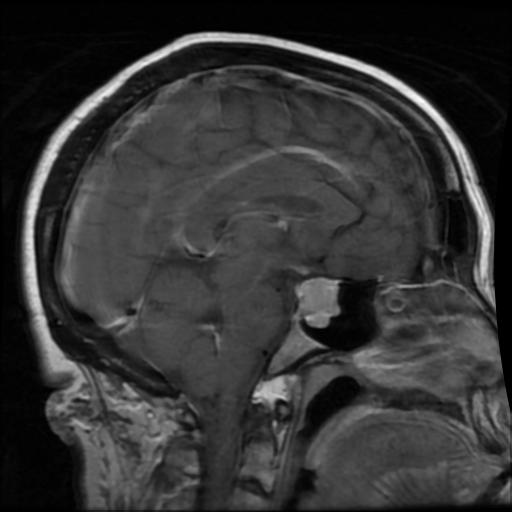
Label: pituitary